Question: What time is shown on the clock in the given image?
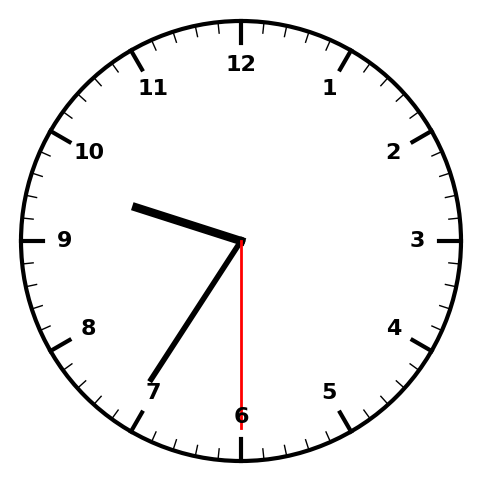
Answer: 09:35:30